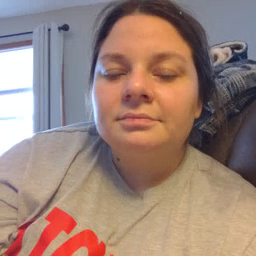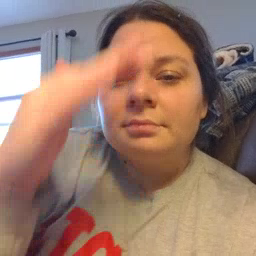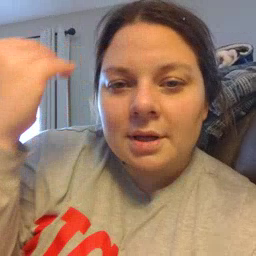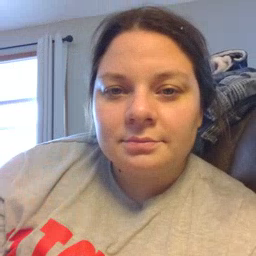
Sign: black